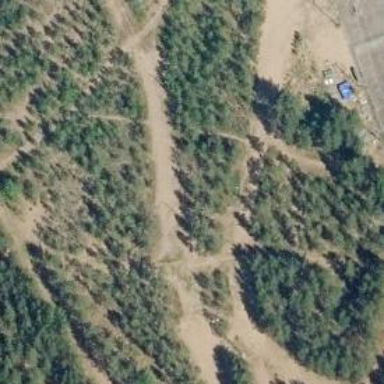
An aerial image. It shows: Disc golf basket.